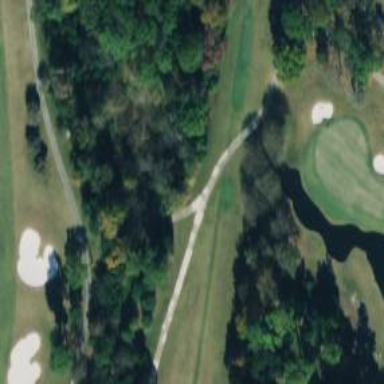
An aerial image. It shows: Service road designated as golf cart path.